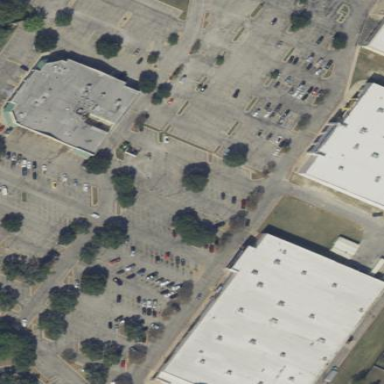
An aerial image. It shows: Retail building.